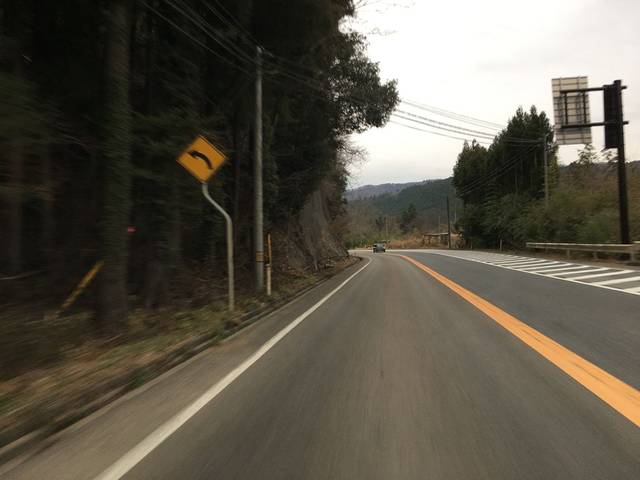
Region: Japan
Coordinates: 37.767, 140.849